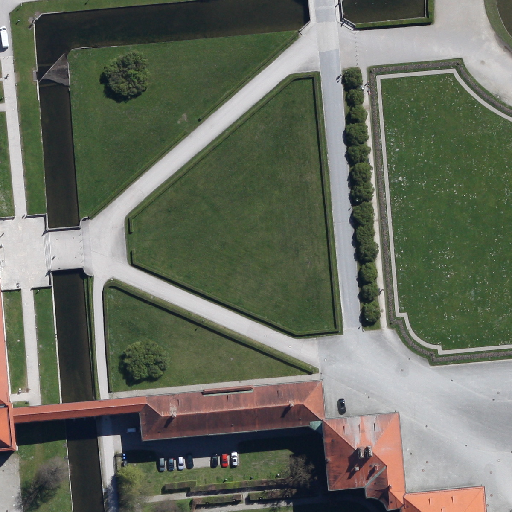
Referring expression: light-duty vehicle